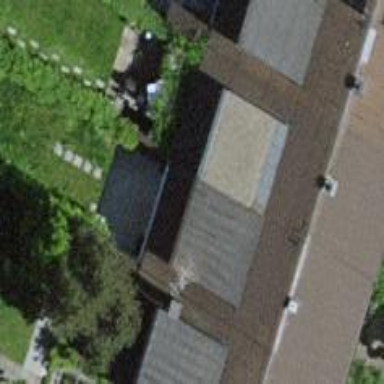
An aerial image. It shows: Terrace building.